Aerial crown-view tile of a tropical tree (Barro Colorado Island, Panama), acquired 20250414:
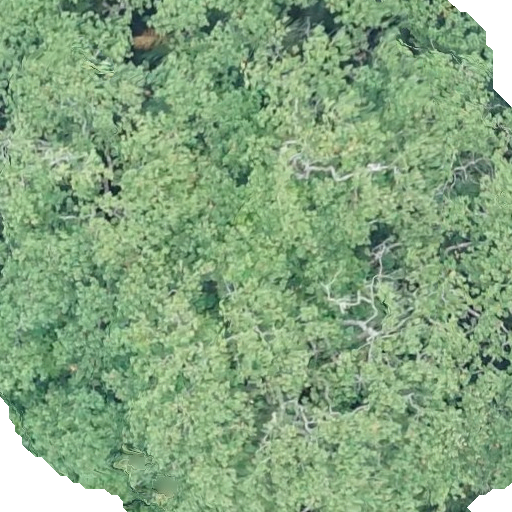
Species: Hieronyma alchorneoides
GBIF accepted scientific name: Hieronyma alchorneoides
Crown area: 511.416 m²